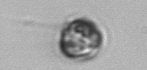
Label: Dinophyceae